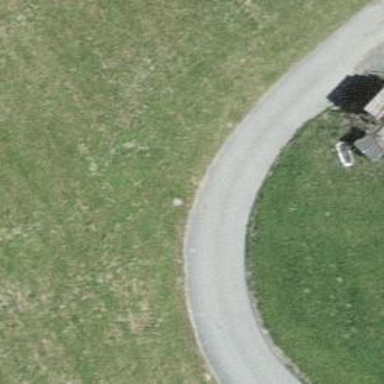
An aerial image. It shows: Well-maintained track road of grade 1.